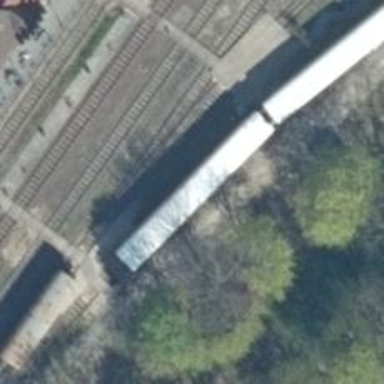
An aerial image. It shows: Historic railway car next to hotel.